Field crop: maize
Growth stage: 2
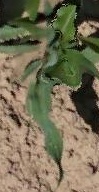
Species: maize